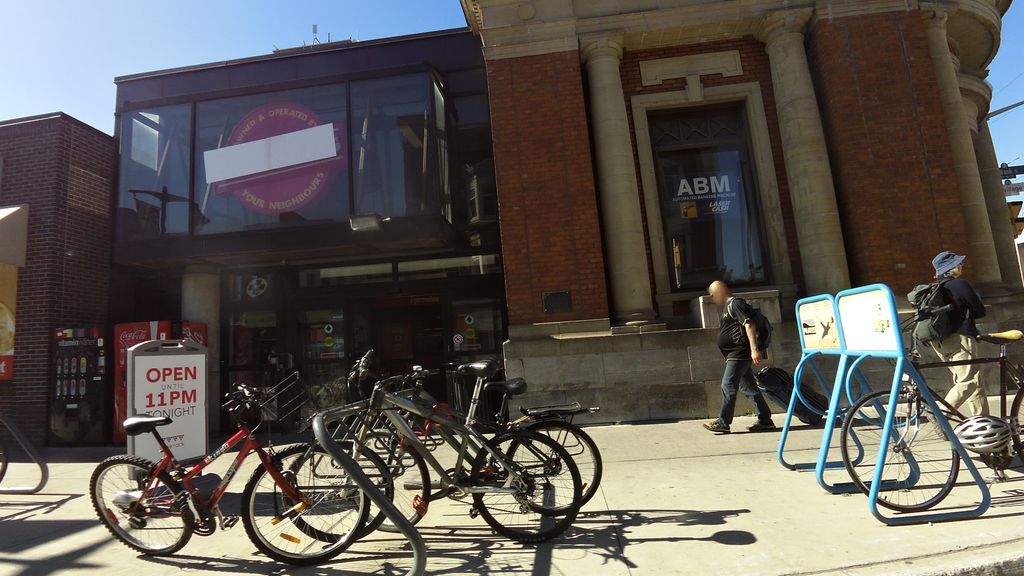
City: ottawa-gatineau